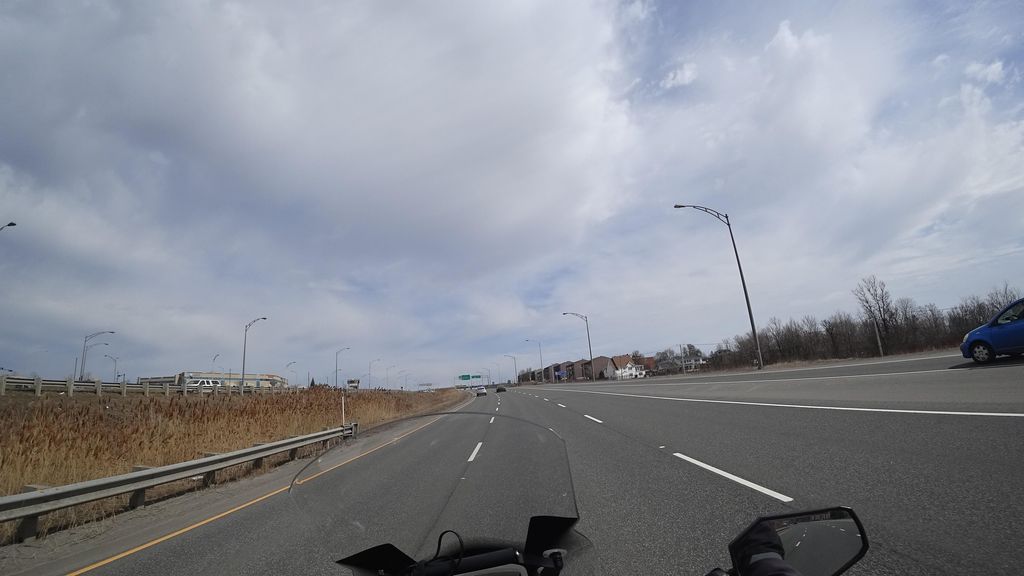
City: quebec_city